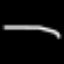
Label: line